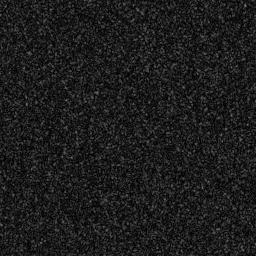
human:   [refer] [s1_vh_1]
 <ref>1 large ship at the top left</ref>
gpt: <box>[[0, 11, 13, 35, 0]]</box>

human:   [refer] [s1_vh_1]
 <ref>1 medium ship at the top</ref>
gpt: <box>[[51, 0, 60, 13, 0]]</box>